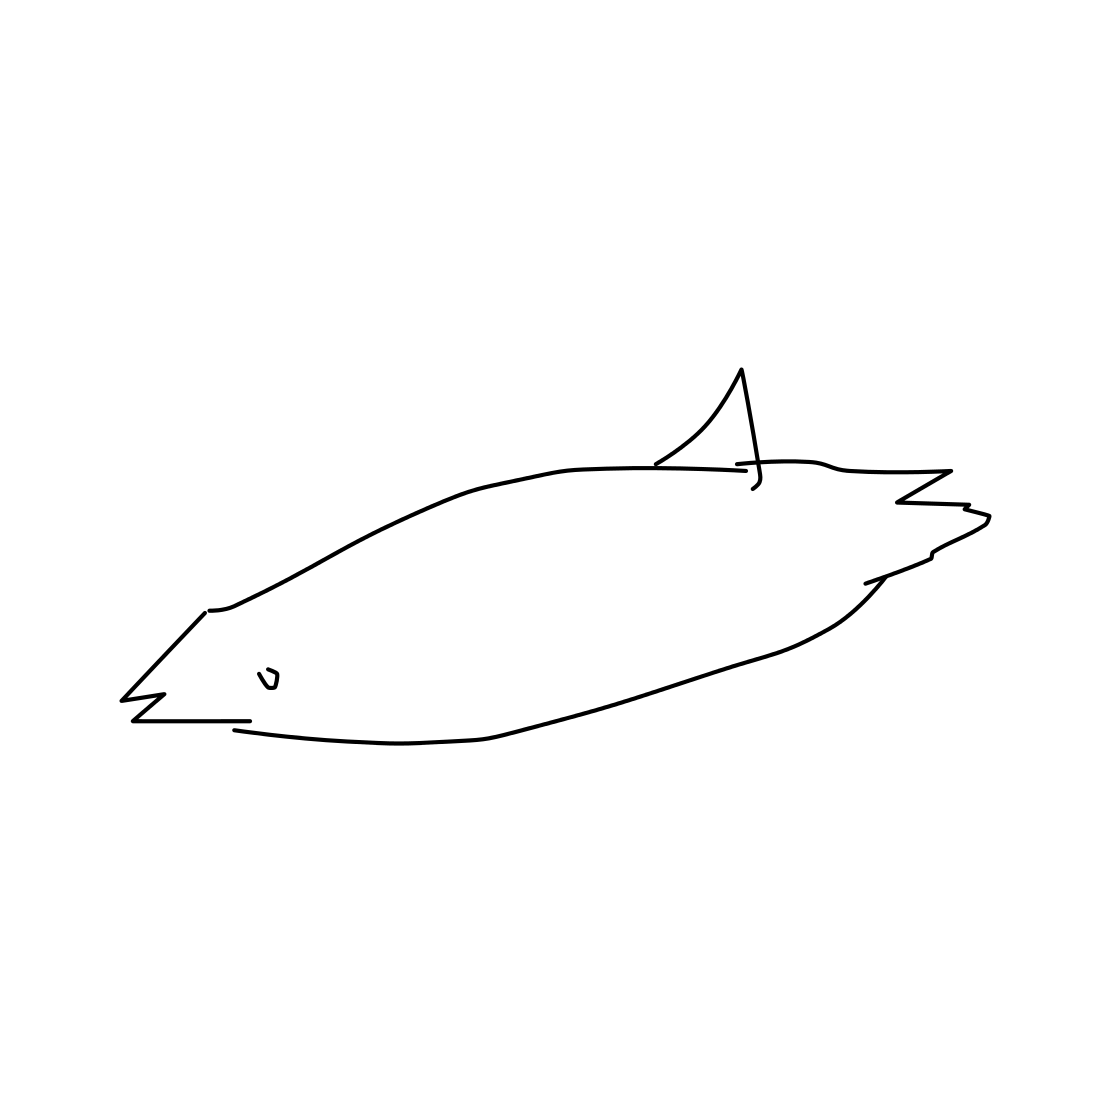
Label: shark